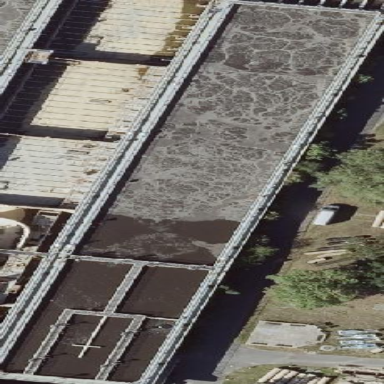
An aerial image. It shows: Body of wastewater.